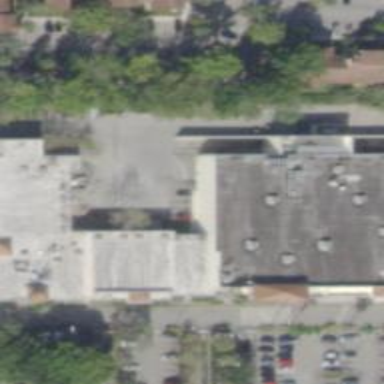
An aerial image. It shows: Supermarket located in building.